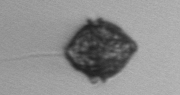
Label: Kryptoperidinium_triquetrum